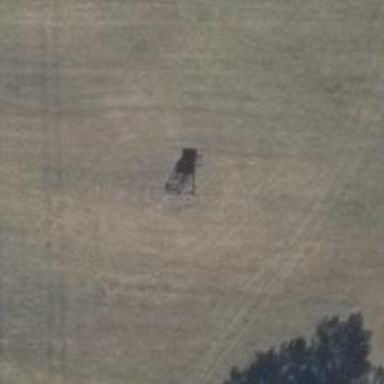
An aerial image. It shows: Hunting stand.